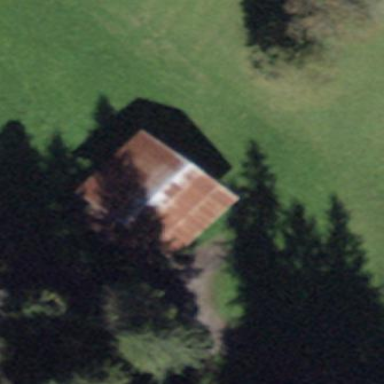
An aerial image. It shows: Rural barn.